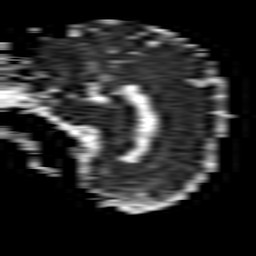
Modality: ADC
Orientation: sagittal
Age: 53
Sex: male
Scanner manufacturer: philips
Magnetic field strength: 1.5 T
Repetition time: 3.392 s
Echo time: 0.06899 s